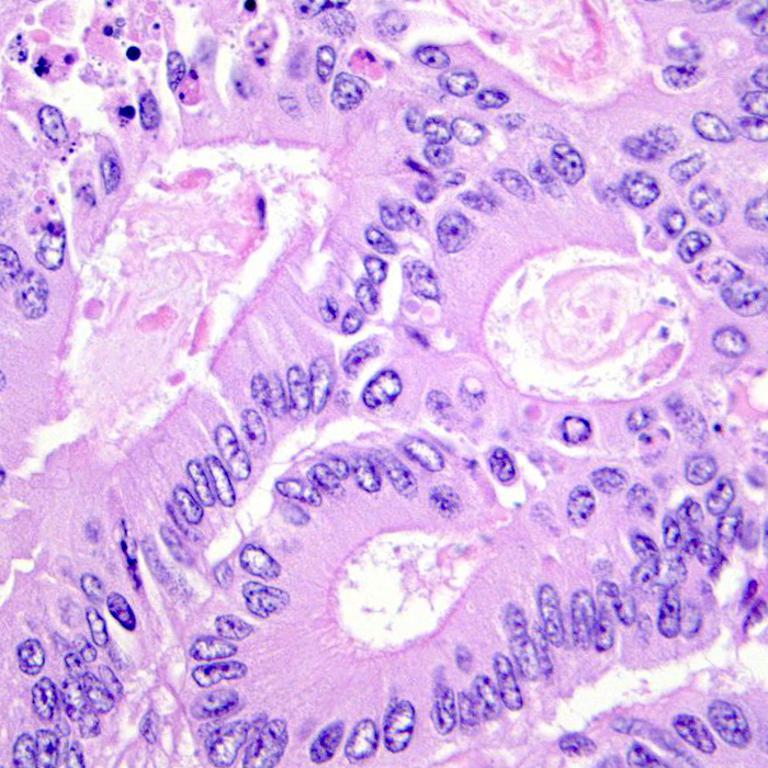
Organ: colon
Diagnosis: adenocarcinomas